Interaction volume radius: 5 \u00c5
Interaction volume height: 15 \u00c5
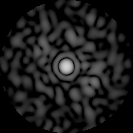
Disorder parameter: 0.8408